Question: I would like to be able to create bar charts with JFreeChart that looks similar to the following picture.

It is a very basic mono-colored bar chart, but with one "fancy" detail: the diagonal stripes. I was thinking that this could be made possible by overlaying another picture on top of the normal bar. This picture would have the same dimensions as the bar, have diagonal white stripes and a transparent background. I am not quite sure how to do this though, as I have very little GUI experience, but I found a <URL> that deals with overlaying images on top of graphics from JFreeChart, so I am quite certain I should be able to pull that of.
But how should I create the diagonal stripes?
I see how I could distribute the lines from the lower left corner to the upper right corner, but not the capped lines in the upper left and lower right corner. Can I somehow paint outside the rectangle (and not have it included in the picture)?
: After some searching I cannot see that my suggestion of overlaying an image with a transparent background would work, as I cannot find any examples on how to do this. On the other hand, merely painting the lines on the rectangle is probably easier.
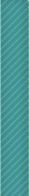
Answer: On trashgod's tip I tried filling a shape with a gradient that had sharp edges to simulate line drawing. This would prevent a lot of calculations and could potentially be a lot simpler. It worked quite ok for thick lines, but not for thinner lines. Using the following code produces the fill in the first picture:
'''
rect.setSpace(spaceBetweenLines);
Color bg = Color.YELLOW;
Color fg = Color.BLUE;
rect.setPaint(new LinearGradientPaint(
(float) startX, (float) startY, (float) (startX + spaceBetweenLines), (float) (startY + spaceBetweenLines),
new float[] {0,.1f,.1001f}, new Color[] {fg,fg,bg}, MultipleGradientPaint.CycleMethod.REPEAT)
);
'''

Although simpler it did not work in my case. The more elaborate, but to me, more natural way of doing it, is simply drawing lines on top of the shape (rectangle, cirle, ...). The following code was used in producing the second image. Observe the use of the 'clip(Shape s)' to restrict the line drawing to the shape underneath. The reason for not simply drawing a rectangle and using 'clip()' to limit the shape is that the 'clip()' operation is not aliased, thus producing jaggies. Therefore I have to draw the shape first to get smooth edges, then set the clip to prevent overflow in the forthcoming line drawing, and finally draw the lines.
'''
public void paint(Graphics g) {
Graphics2D g2 = (Graphics2D) g;
g2.setRenderingHint(RenderingHints.KEY_ANTIALIASING, RenderingHints.VALUE_ANTIALIAS_ON);
g2.setPaint(getBackground());
g2.fill(getShape());
g2.setClip(getShape());
// draw diagonal lines
g2.setPaint(getLineColor());
for (int x = (int) this.x, y = (int) (this.y); y - height < (this.y + height + getSpace()); ) {
g2.drawLine(x, y , x + (int) width , y - (int) width);
y += getSpace();
}
'''